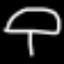
Label: mushroom